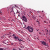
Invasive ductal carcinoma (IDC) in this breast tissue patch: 0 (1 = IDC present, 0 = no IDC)